Question: I am keeping three image views with 3 different images of the same height. My code is as mentioned below..
'''
<LinearLayout
android:id="@+id/LinearLayout06"
android:layout_width="wrap_content"
android:layout_height="wrap_content"
android:gravity="left" android:layout_gravity="center_vertical|center_horizontal">
<ImageView
android:id="@+id/stopServiceButton"
android:layout_width="wrap_content"
android:layout_height="80dp"
android:layout_weight="1"
android:adjustViewBounds="true"
android:background="@null"
android:paddingRight="5dp"
android:src="@drawable/stop_service_button_selector" />
<ImageView
android:id="@+id/calibrateButton"
android:layout_width="wrap_content"
android:layout_height="80dp"
android:layout_weight="1"
android:adjustViewBounds="true"
android:background="@null"
android:padding="5dp"
android:src="@drawable/calibrate_button_selector" />
<ImageView
android:id="@+id/doneButton"
android:layout_width="wrap_content"
android:layout_height="80dp"
android:layout_weight="1"
android:adjustViewBounds="true"
android:background="@null"
android:padding="5dp"
android:src="@drawable/done_button_selector" />
</LinearLayout>
'''
In large layouts i was able to manage these images(i dont have to use weight parameter for it) but for small layout i have to keep the weight parameter as one to fit them in the screen, but then the height changes as shown below.

Can someone help me out in this ?
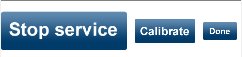
Answer: the android:adjustViewBounds="true" preserves the aspect ratio of the images. since the width is to wrap content, the height gets reduced accordingly.